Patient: sex M, age 48
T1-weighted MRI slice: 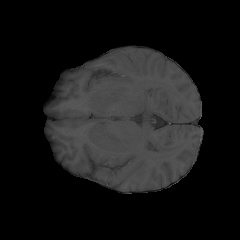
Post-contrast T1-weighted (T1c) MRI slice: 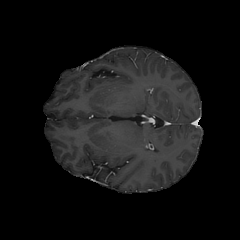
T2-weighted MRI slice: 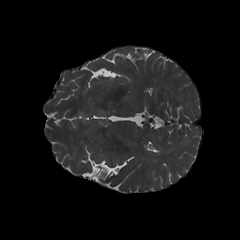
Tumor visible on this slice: no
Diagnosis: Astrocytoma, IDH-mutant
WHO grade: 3